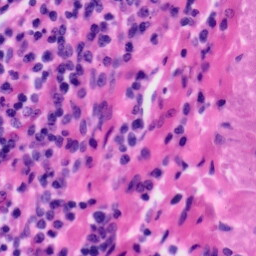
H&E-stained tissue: Tonsil